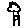
Label: tree